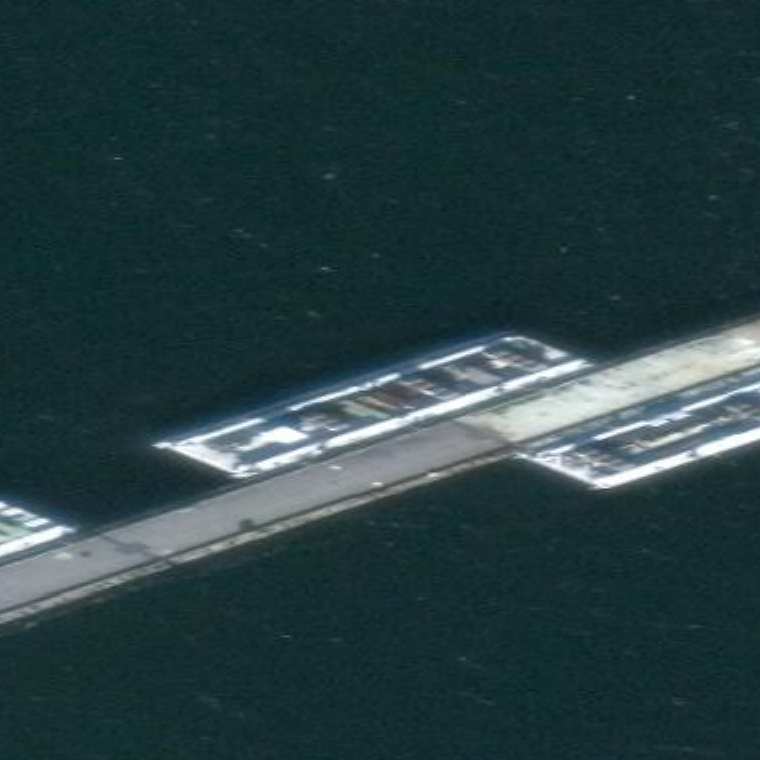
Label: civil